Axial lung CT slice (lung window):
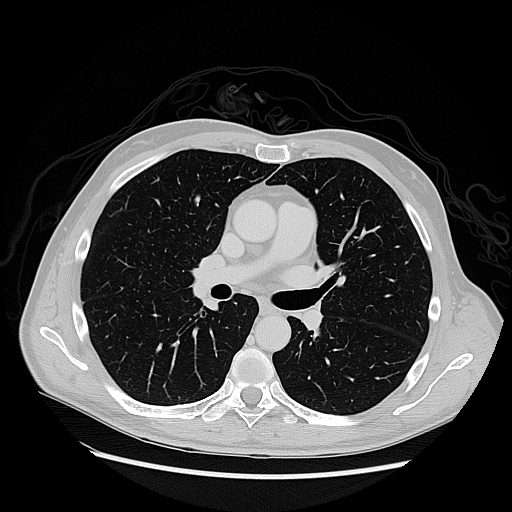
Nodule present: no